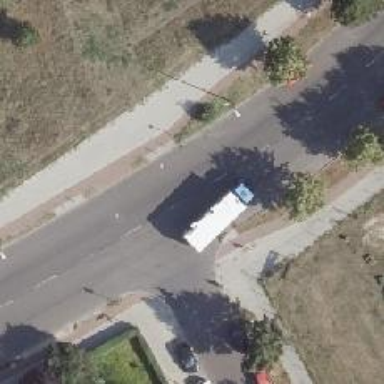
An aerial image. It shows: Unmarked crossing on the road.